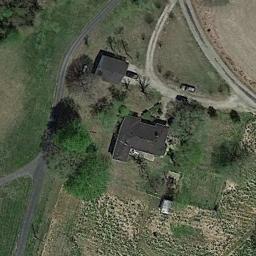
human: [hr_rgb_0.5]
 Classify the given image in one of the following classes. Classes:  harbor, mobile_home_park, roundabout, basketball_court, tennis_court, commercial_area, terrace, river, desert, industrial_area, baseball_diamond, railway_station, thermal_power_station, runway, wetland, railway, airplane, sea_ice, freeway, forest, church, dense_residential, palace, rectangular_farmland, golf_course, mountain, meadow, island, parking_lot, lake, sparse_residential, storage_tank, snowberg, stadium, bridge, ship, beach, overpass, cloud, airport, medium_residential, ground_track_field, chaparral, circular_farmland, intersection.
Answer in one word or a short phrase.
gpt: sparse_residential